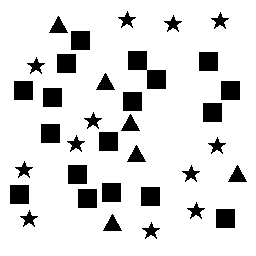
Squares: 18
Triangles: 6
Stars: 12
Total shapes: 36